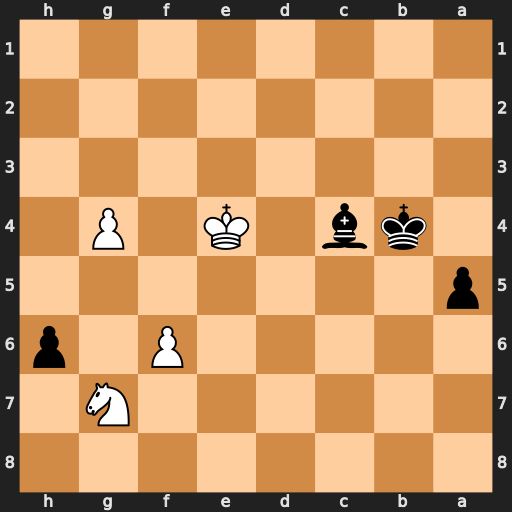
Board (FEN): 8/6N1/5P1p/p7/1kb1K1P1/8/8/8
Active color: b
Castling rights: -
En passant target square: -
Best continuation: a4 Nf5 a3